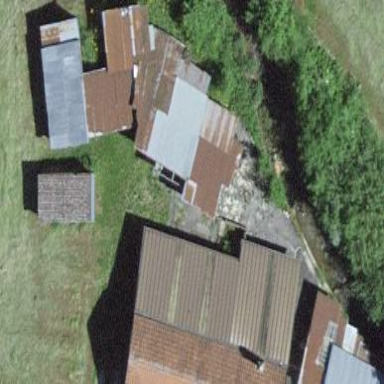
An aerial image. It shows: Rural barn.